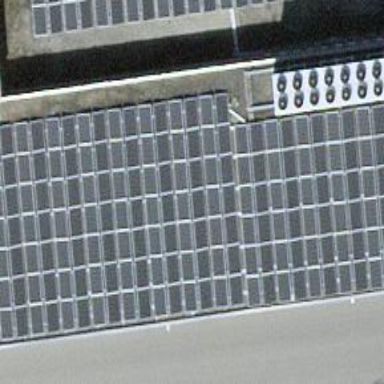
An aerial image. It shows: Solar power generator.